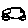
Label: car